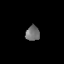
Tissue: skin
Cell type: Others
Senescence score: 0.7588
Nuclear area (px): 204
Mean DAPI intensity: 115.206